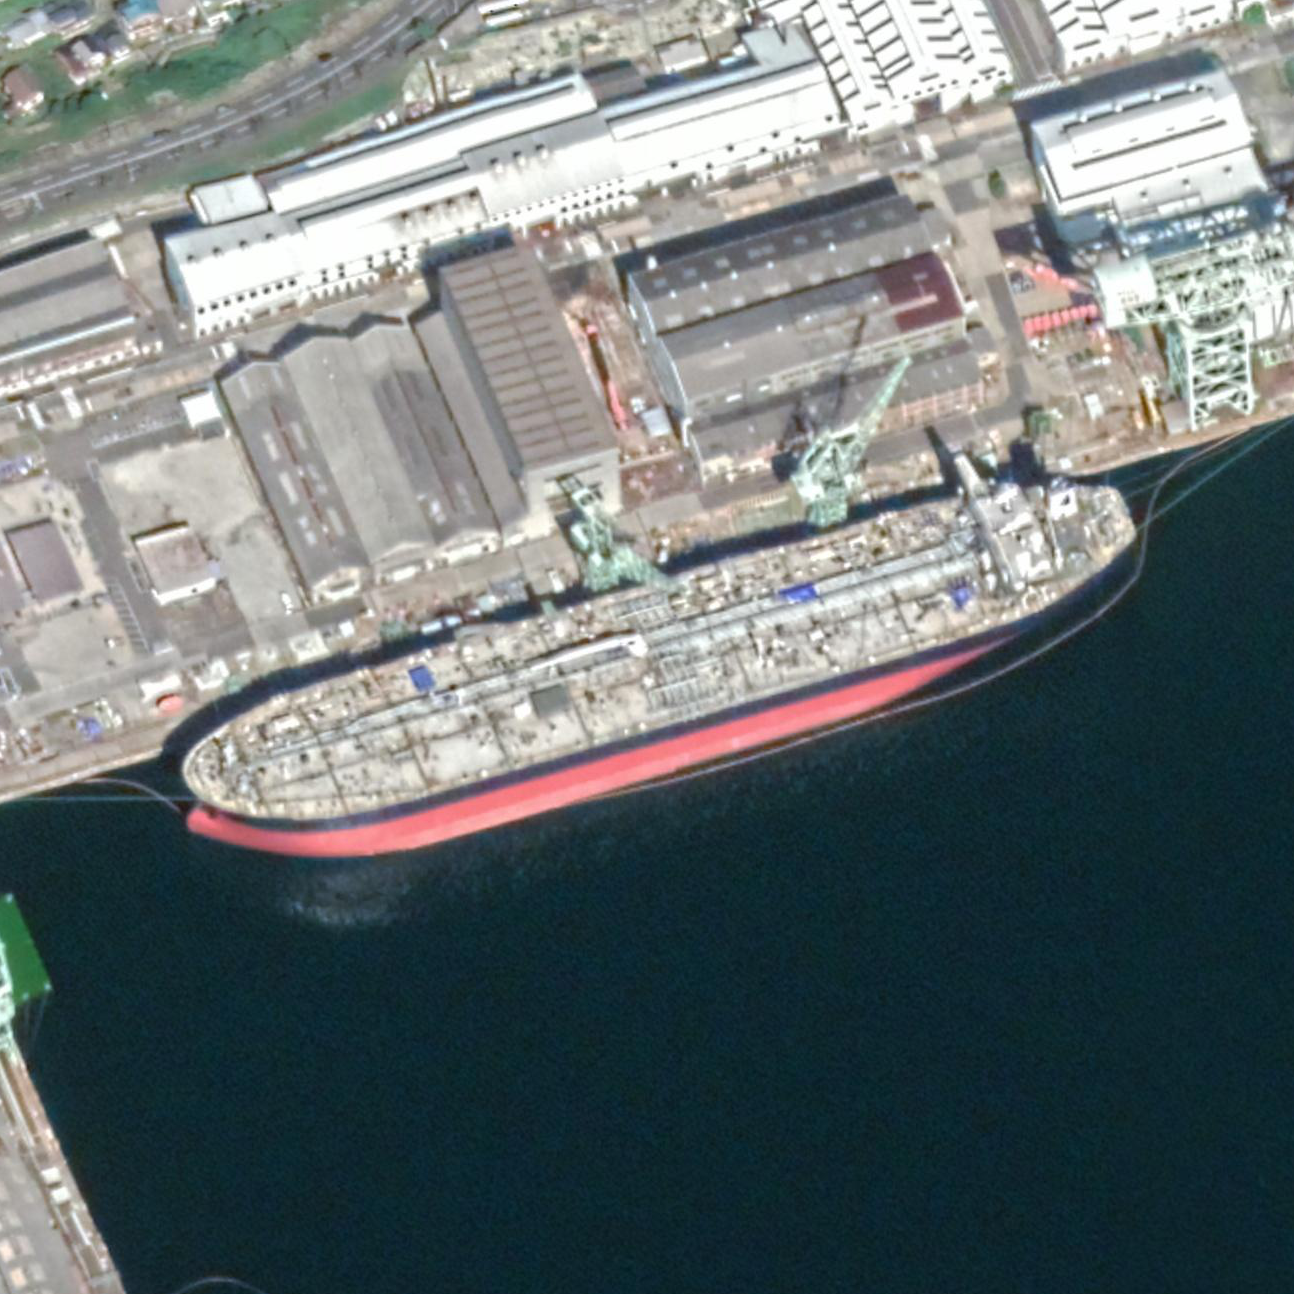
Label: civil